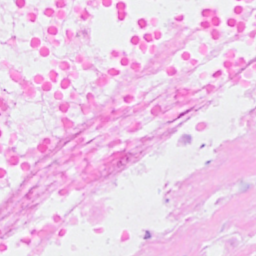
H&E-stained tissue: Breast